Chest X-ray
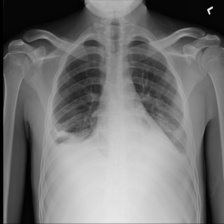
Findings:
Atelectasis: positive
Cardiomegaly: negative
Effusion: positive
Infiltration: negative
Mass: negative
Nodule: negative
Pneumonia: negative
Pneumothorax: negative
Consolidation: negative
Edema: negative
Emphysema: negative
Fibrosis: negative
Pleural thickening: negative
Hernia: negative